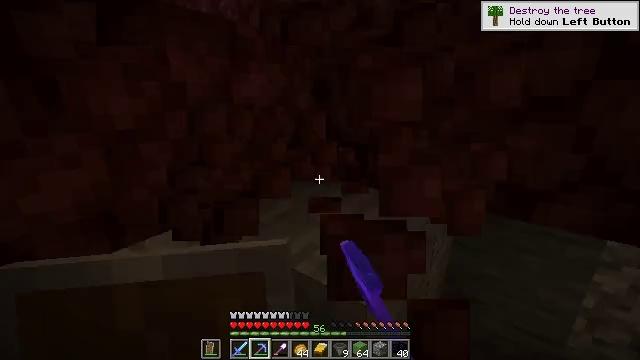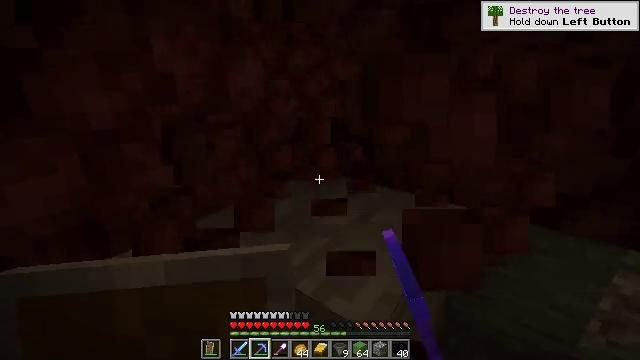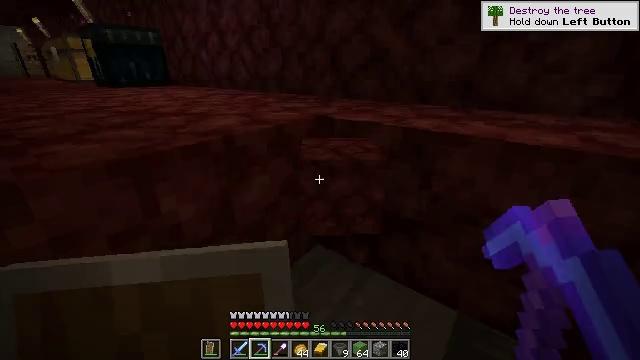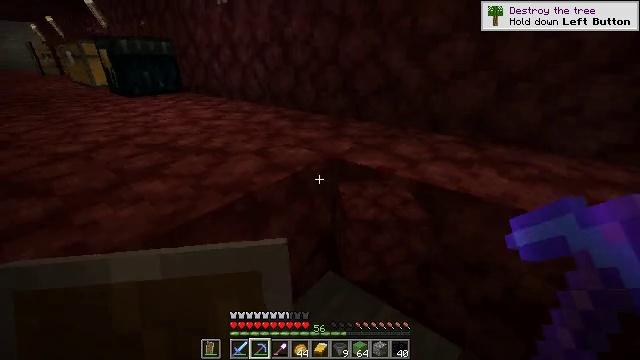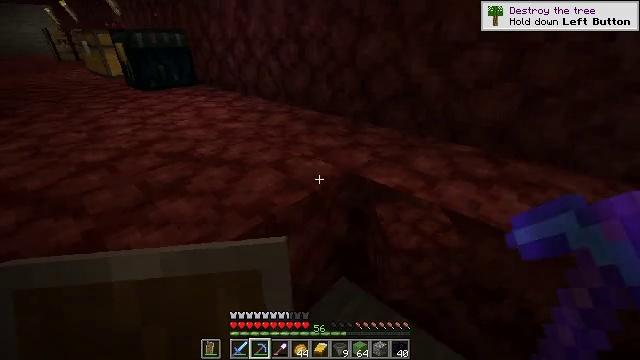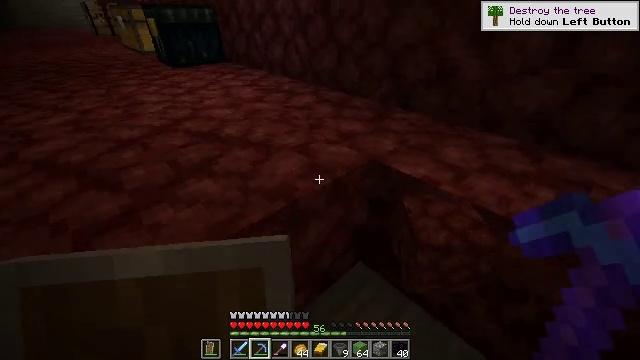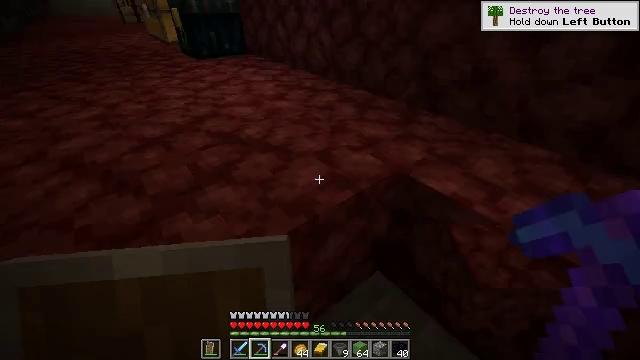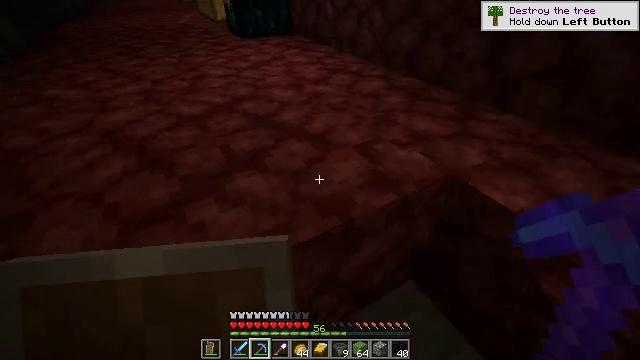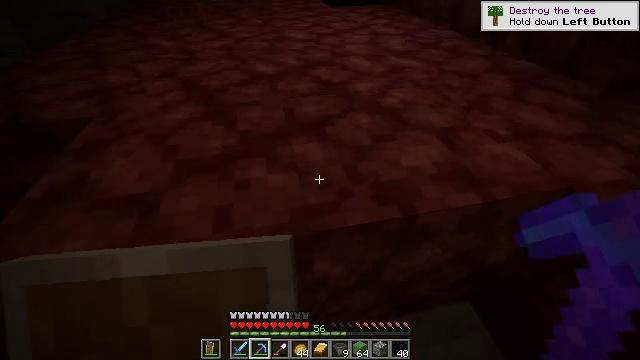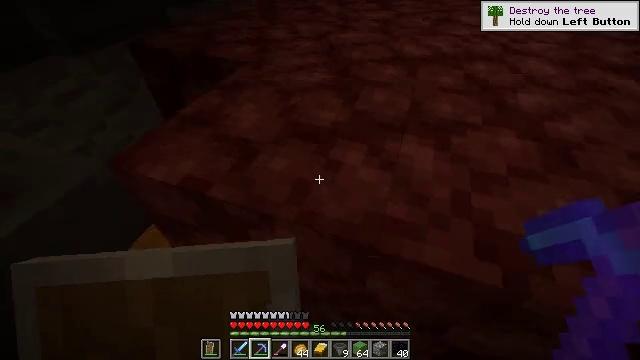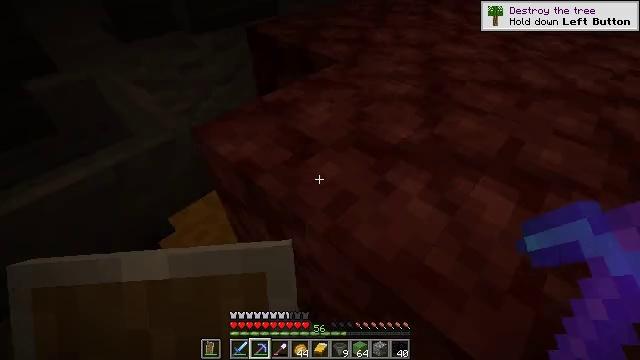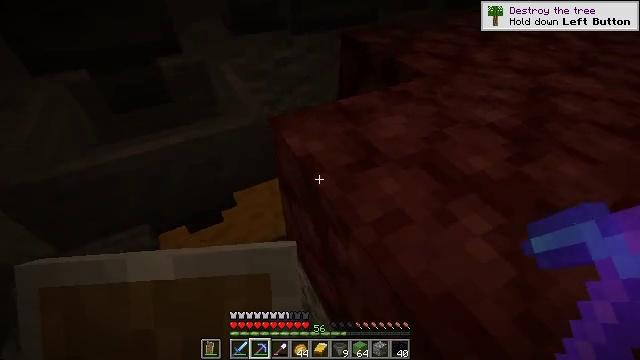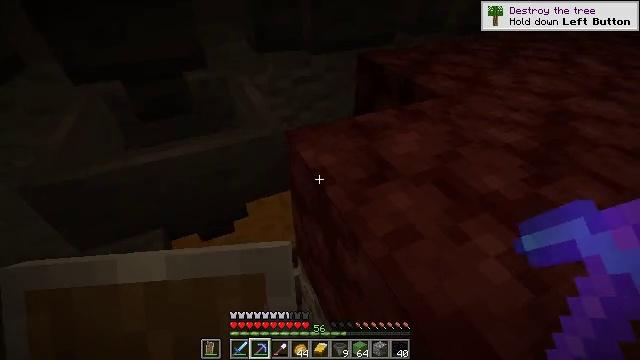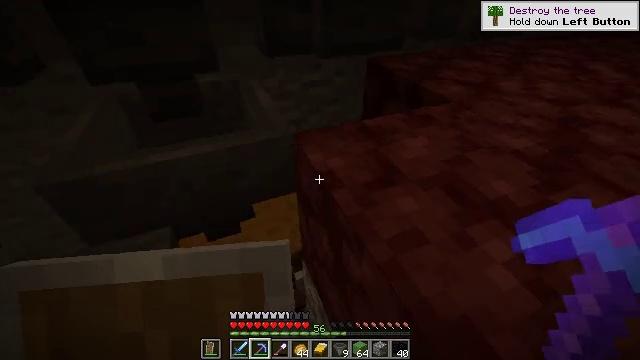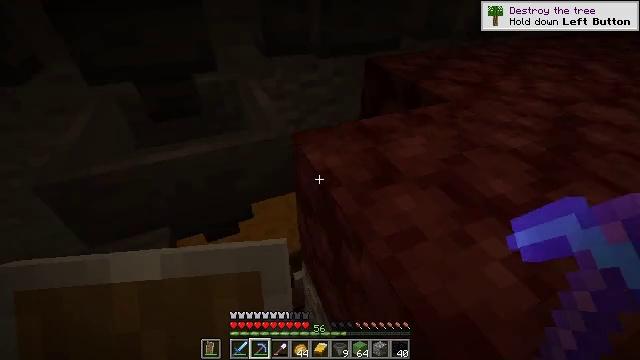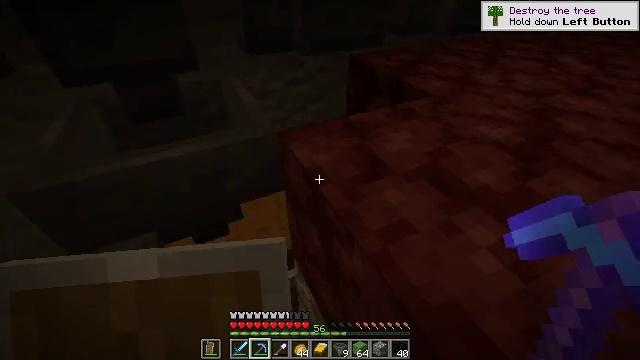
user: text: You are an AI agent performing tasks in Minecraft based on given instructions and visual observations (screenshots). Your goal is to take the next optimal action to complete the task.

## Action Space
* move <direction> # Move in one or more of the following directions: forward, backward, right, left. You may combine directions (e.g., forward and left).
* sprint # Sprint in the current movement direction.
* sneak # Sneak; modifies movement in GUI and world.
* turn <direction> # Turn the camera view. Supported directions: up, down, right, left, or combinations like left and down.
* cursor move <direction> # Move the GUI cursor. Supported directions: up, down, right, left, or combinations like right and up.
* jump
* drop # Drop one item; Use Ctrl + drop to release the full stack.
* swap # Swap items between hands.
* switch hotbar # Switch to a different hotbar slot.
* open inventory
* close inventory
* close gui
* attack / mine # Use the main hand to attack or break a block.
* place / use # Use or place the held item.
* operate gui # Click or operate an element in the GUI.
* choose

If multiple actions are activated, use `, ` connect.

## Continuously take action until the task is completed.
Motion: motion action
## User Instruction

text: Harvest the hopper from its place.
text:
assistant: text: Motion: move forward, turn down, jump
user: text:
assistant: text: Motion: move forward, turn down, jump
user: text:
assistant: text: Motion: move forward, turn left and down, jump
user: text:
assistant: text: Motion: move forward, turn left and down
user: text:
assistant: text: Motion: move forward, turn left and down
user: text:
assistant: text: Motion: move forward, turn left and down
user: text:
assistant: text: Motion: move forward, turn left and down
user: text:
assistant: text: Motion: turn left and down
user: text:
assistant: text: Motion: turn left and down
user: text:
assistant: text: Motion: turn left
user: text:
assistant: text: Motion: turn left and up
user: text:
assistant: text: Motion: turn left and up
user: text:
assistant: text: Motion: turn left
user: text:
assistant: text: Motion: no_op
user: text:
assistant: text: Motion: turn right
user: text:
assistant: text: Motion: turn right and down
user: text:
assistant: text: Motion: turn left
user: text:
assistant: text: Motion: turn left and down
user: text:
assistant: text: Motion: turn left
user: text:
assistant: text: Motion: turn left
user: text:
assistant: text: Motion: turn left
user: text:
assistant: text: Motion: turn left
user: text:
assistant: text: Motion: turn left
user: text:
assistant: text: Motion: no_op
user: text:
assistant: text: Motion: turn left
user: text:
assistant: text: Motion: turn up
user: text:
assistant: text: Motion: no_op
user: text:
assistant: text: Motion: move back and move left
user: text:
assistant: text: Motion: move back and move left
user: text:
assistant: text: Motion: move back and move left